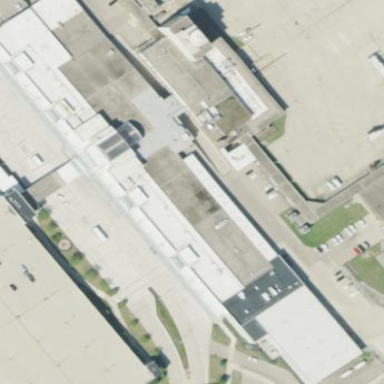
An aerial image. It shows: Terminal building at airport.